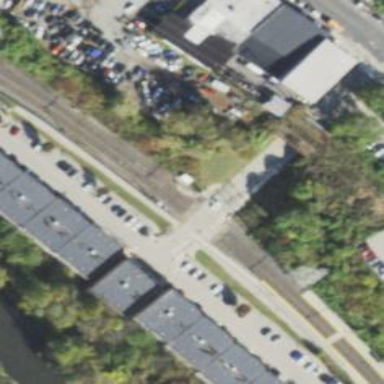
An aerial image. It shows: Railway crossing.